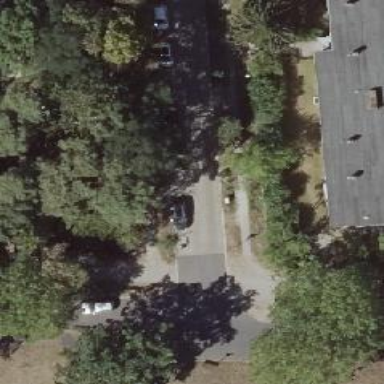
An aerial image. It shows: Residential road with sidewalks on both sides. There are parallel parking lanes on the right and parking on the kerb on the left.